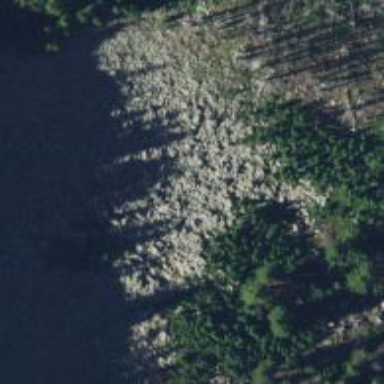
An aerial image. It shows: Natural scree.